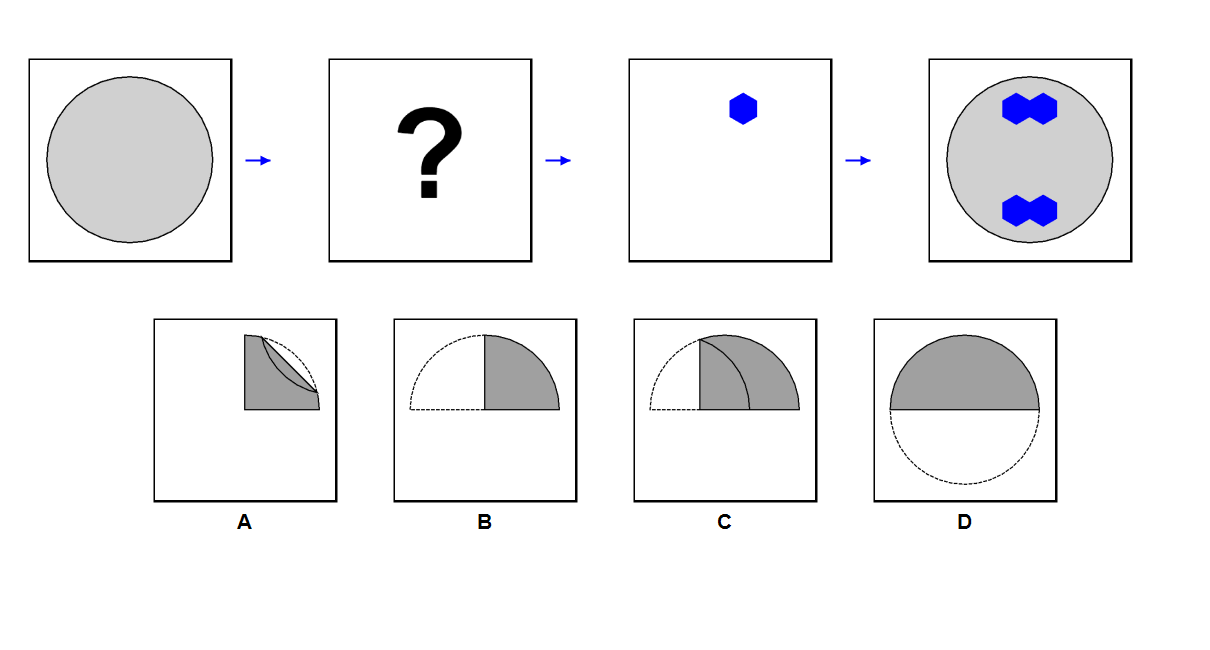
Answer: C